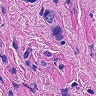
Metastatic tissue present: yes